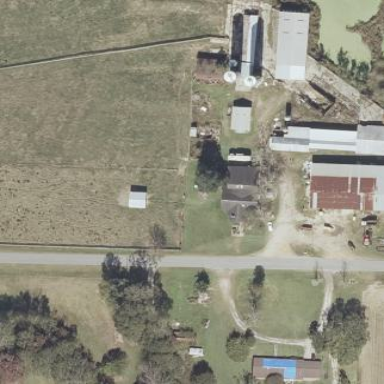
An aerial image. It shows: Dairy farmyard.